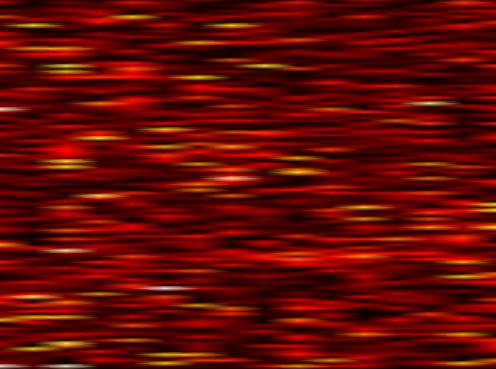
Label: OFDM